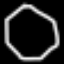
Label: octagon